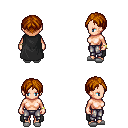
a pixel art fantasy rpg character, female body template, human, light skin, black cape, metal pants, brunette parted hairstyle, bracelets, white slippers, four views (front, back, left, right), 2x2 character sprite sheet, small pixel art, hard edges, no anti-aliasing